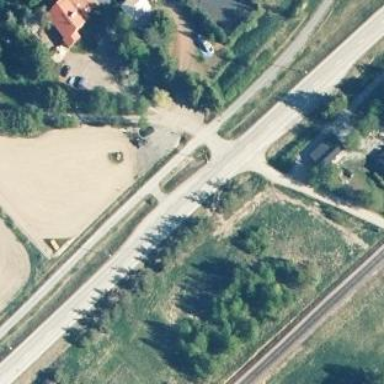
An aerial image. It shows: Asphalt cycleway.